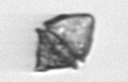
Label: Kryptoperidinium_triquetrum